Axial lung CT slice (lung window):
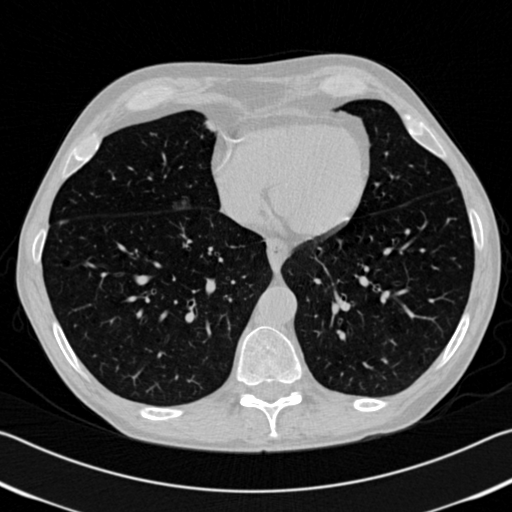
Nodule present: yes
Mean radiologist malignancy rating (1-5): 2